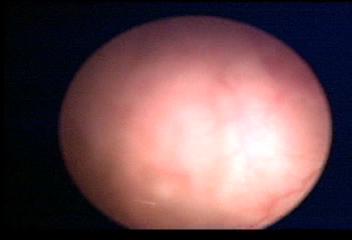
Modality: WLC
Class: Normal mucosa
Bladder cancer association: No